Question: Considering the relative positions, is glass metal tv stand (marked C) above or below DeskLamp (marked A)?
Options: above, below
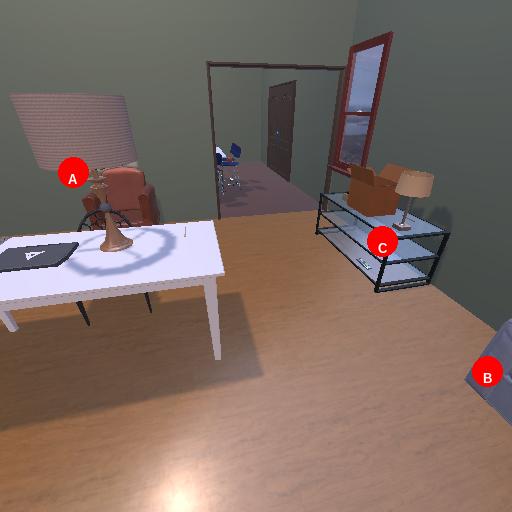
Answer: above